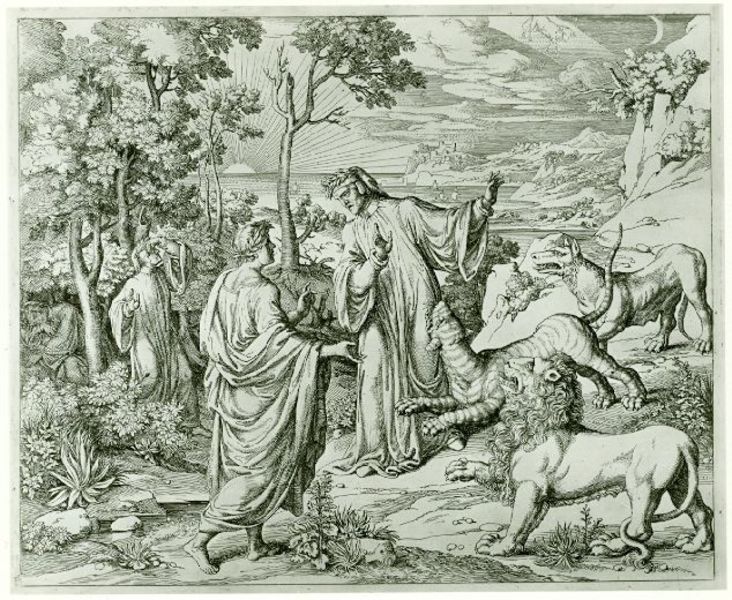
Titel: Dante vor den drei gierigen Tieren zurückbebend
Künstler: Joseph Anton Koch
Standort: Karlsruhe
Institution: Staatliche Kunsthalle Karlsruhe
Schlagwörter: angriff, baum, berg, felsen, himmel, laub, mann, meer, umhang, wasser, weiß, wolf, wolken, bäume, landschaft, menschen, see, ufer, abend, blumen, geste, männer, nacht, reden, schwarz, zeichnung, hund, tier, tiere, bart, falten, steine, hände, baumstamm, dämmerung, horizont, hügel, natur, sonnenaufgang, büsche, sonne, gewand, gewänder, personen, pflanzen, locken, wald, boote, affe, engel, garten, mähne, schwanz, schweif, küste, schiffe, strand, italien, zwei, berge, grafik, sonnenuntergang, romantik, ausschau, wild, faltenwurf, barfuss, mond, antike, blind, suchen, strahlen, festung, druck, schnitt, schwarzweiss, radierung, stich, lockig, allegorie, kranz, lorbeer, lorbeerkranz, mythologie, rom, römer, baumgruppe, löwen, christus, jesus, jesus christus, götter, toga, gefährlich, dante, sonnenstrahlen, agave, löwe, dürer, katzen, kupferstich, klassik, tunika, hirten, antikisch, leopard, erklären, erlöser, inferno, untier, raubtiere, tieger, tiger, panther, baumstann, pranke, wilde tiere, gelockt, messias, gottessohn, sohn gottes, wölfin, christkind, göttliche komödie, abwehrend, lorberkranz, drick, loorbeerkranz, lorber, olivenkranz, n, kommödie, toka, christkönig, wildkatzen, heilland, erretter, jesus von nazaret, wolfbaum, natur löwe meer bäume tiere gräser, schwarz-weuß, bannen, r#lorbeer